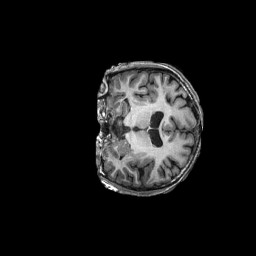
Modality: T1w
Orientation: coronal
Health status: ill
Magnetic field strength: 3 T